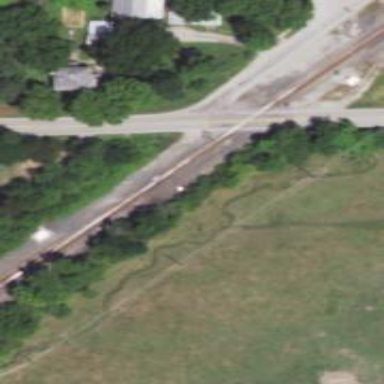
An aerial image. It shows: Railway spur junction.